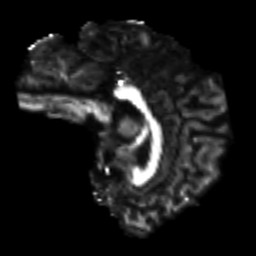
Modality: FA
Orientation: sagittal
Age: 22
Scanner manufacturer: siemens
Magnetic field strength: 3 T
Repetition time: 4.52 s
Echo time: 0.084 s